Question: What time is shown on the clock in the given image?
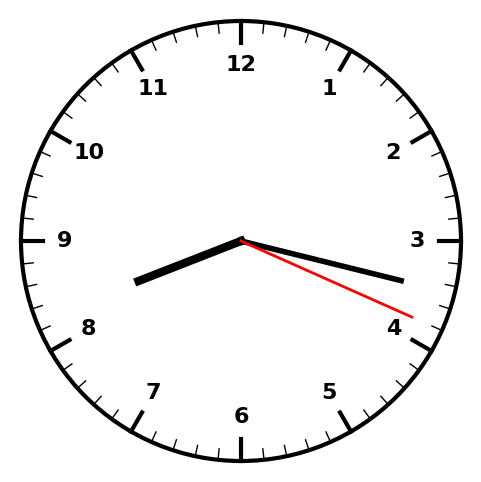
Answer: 08:17:19